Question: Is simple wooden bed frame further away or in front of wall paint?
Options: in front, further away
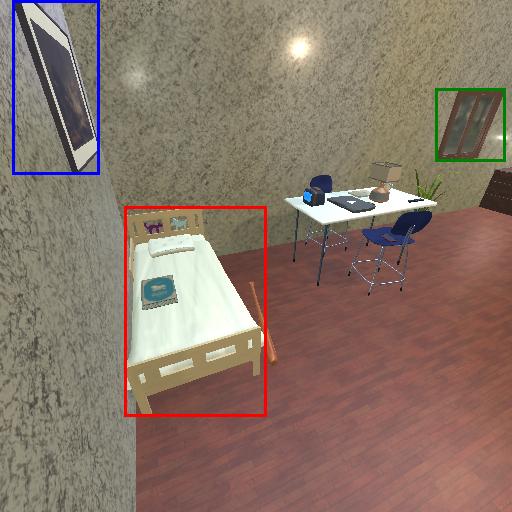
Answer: in front